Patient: sex M, age 60
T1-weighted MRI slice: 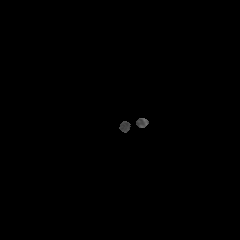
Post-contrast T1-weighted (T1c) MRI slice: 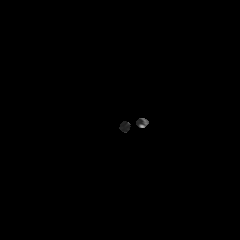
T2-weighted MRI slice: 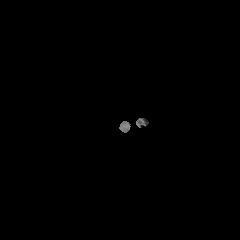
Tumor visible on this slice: no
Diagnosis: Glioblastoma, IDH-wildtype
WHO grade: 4